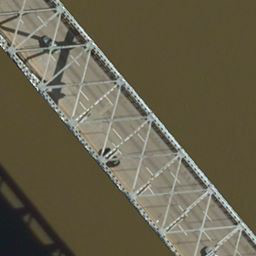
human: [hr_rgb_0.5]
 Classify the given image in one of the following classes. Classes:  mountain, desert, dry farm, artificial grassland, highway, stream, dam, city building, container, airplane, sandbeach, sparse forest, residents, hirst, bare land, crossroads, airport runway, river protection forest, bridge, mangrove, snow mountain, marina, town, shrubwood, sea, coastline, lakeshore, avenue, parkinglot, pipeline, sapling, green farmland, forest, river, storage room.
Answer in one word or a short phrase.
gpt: bridge